Question: Lets say I have a SQL database named Login and have a table in it called LoggedIn with column and and we don't know how many rows does it have.
In C# I want to print out all these data into seperate labels like so:

'''
SqlConnection con = new SqlConnection(@"Data Source = (LocalDB)\MSSQLLocalDB; AttachDbFilename = C:\Users\gregg\Desktop\KFC\Data.mdf; Integrated Security = True; Connect Timeout = 30");
DataTable dt = new DataTable();
SqlDataAdapter da = new SqlDataAdapter(query, con);
con.Open();
da.Fill(dt);
con.Close();
int x = 1;
DataRow row1 = dt.Rows[x];
for (int i = 0; i < x; i++)
{
if (row1 == null)
{
MessageBox.Show("ERROR");
}
else
{
switch (x)
{
case 1:
label1.Text = row1["name"].ToString();
label4.Text = row1["clockin"].ToString();
x++;
break;
case 2:
label2.Text = row1["name"].ToString();
label5.Text = row1["clockin"].ToString();
x++;
break;
case 3:
label3.Text = row1["name"].ToString();
label6.Text = row1["clockin"].ToString();
x++;
break;
case 4:
label7.Text = row1["name"].ToString();
label8.Text = row1["clockin"].ToString();
x++;
break;
default: MessageBox.Show("ERROR");
break;
}
}
}
'''
Currently this is my code for this part. I'm open minded for other ways of solving this problem.
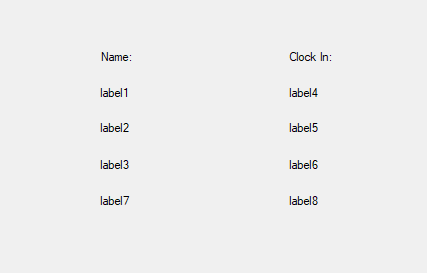
Answer: Don't create or set individual controls for this, not on the form and not even in a loop.
Instead, look for an option that lets you to a datasource. The 'DataGrid' and 'FlowLayoutPanel' controls are both good options here.
Assuming a DataGrid where you've already setup the columns and mapping, the code will look like this:
'''
DataTable dt = new DataTable();
using (var con = new SqlConnection(@"Data Source = (LocalDB)\MSSQLLocalDB; AttachDbFilename = C:\Users\gregg\Desktop\KFC\Data.mdf; Integrated Security = True; Connect Timeout = 30"))
{
SqlDataAdapter da = new SqlDataAdapter(query, con);
da.Fill(dt);
DataGrid1.DataSource = dt;
}
'''
That's it.